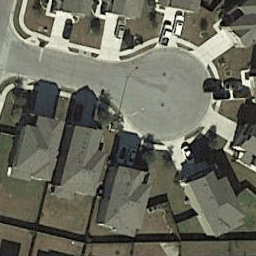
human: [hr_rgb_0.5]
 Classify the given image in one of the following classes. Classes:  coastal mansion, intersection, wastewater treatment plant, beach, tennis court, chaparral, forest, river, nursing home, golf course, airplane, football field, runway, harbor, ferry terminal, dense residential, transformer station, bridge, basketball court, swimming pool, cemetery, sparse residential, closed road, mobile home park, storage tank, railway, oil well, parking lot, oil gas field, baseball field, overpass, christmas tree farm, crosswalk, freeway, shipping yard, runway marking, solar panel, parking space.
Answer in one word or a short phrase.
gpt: closed road